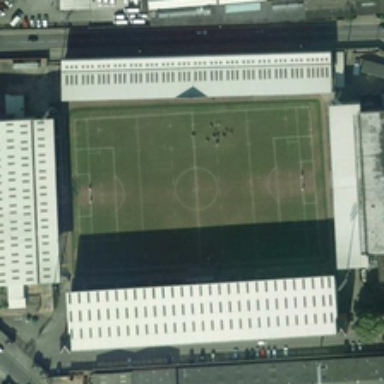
Some buildings are around a stadium with some people .